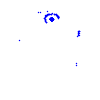
Particle: electron